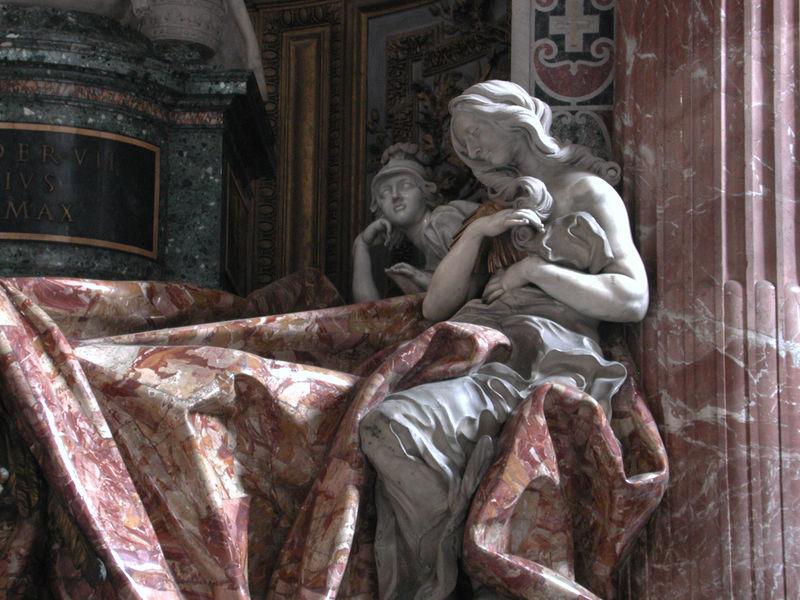
Titel: Grabmal für Papst Alexander VII.
Künstler: Giovanni Lorenzo Bernini
Standort: Rom, S. Pietro (EU - I - Latium)
Schlagwörter: hand, nackt, schatten, weiß, frauen, sitzen, frau, haar, kleid, licht, marmor, mund, profil, schwarz, stirn, säule, dame, rot, schloss, tuch, muster, arm, augen, barock, falten, tod, tot, kirche, gold, haare, lange haare, stoff, tücher, decke, kind, paar, kinn, locken, rosa, schulter, skulptur, statue, schrift, dekoration, tafel, weib, detail, inschrift, ornamente, bett, bildhauerei, foto, fotografie, photographie, denken, porzellan, kreuz, soldat, helm, kunst, photo, flecken, sims, jüngling, statuen, grab, antik, eierstab, mamor, athena, andenken, buntmarmor, inkrustation, beib, raphael, gewelltes haar, soff, roter marmor, virtus, weißer marmor, nasei, kirchenstatue